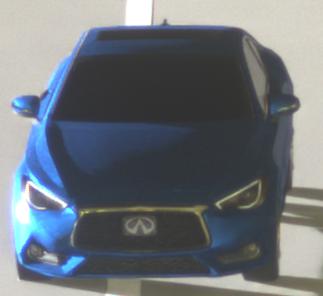
Make: Infiniti
Model: Q60 2.0t
Detailed model: Q60 (V37)
Model produced from: 2016/10
Model produced until: 2018/08
Doors: 2
Color: blue
Road condition: dry road
Daytime: night
Contrast: high contrast